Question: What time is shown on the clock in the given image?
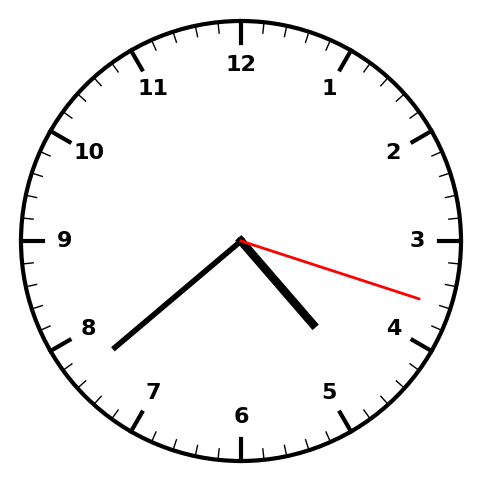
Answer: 04:38:18